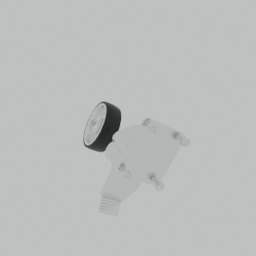
Label: mechanical